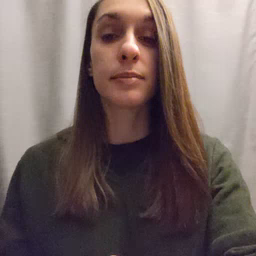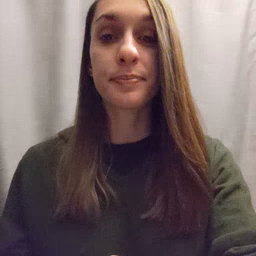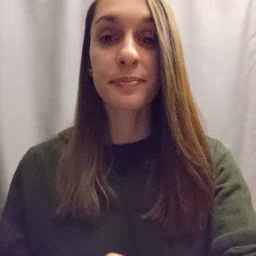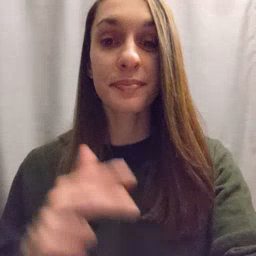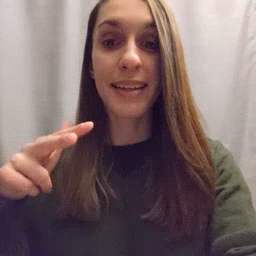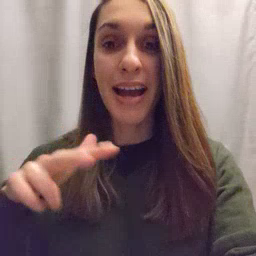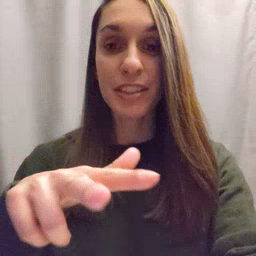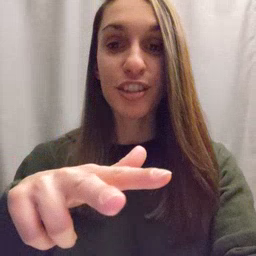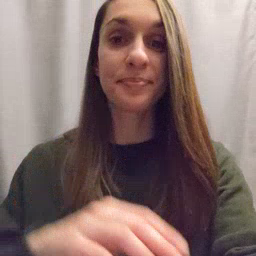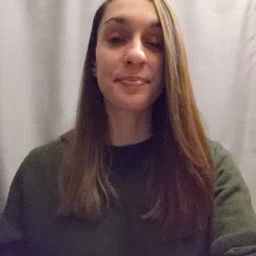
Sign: helicopter